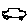
Label: car